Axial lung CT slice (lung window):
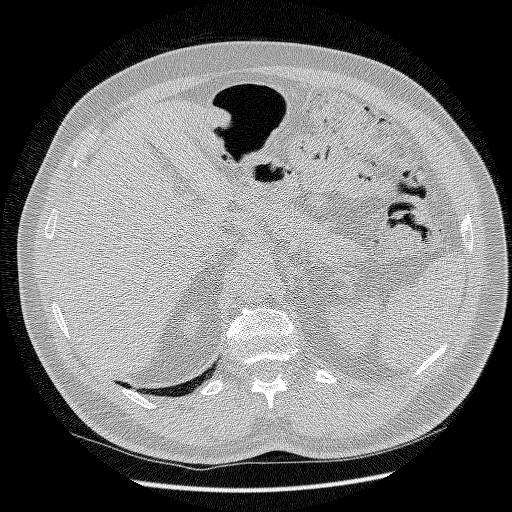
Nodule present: no